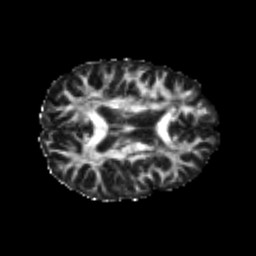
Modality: FA
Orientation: axial
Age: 22
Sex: male
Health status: healthy
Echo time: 0.074 s